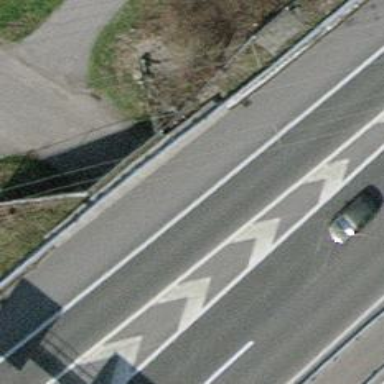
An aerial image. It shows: Bridge over motorway link with asphalt surface.